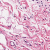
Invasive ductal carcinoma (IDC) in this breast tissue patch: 0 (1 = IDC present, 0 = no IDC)